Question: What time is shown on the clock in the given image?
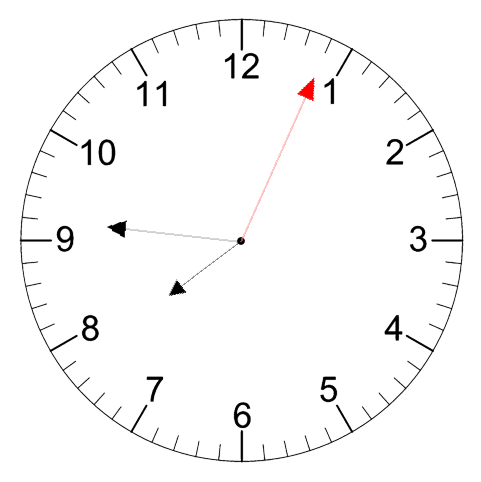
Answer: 07:46:04